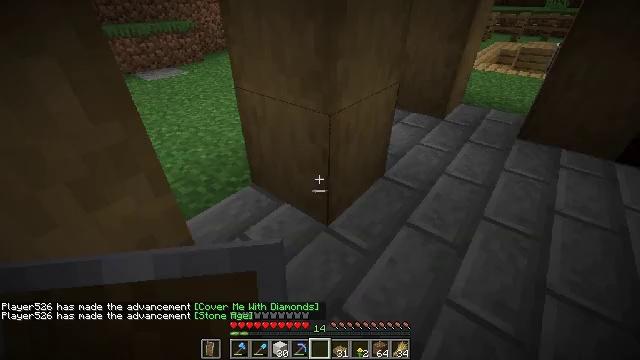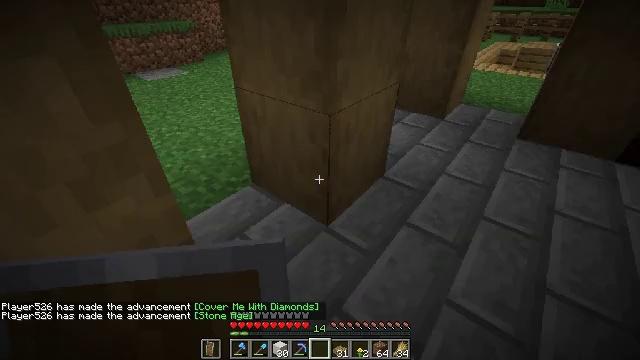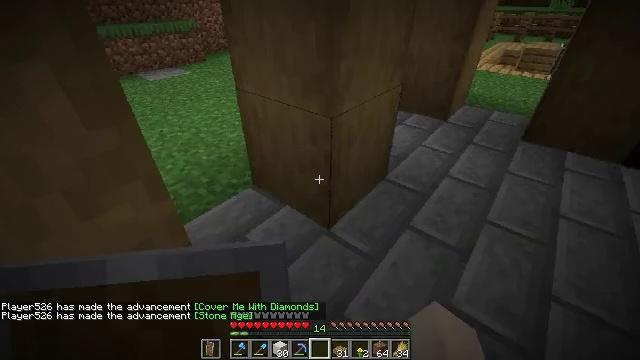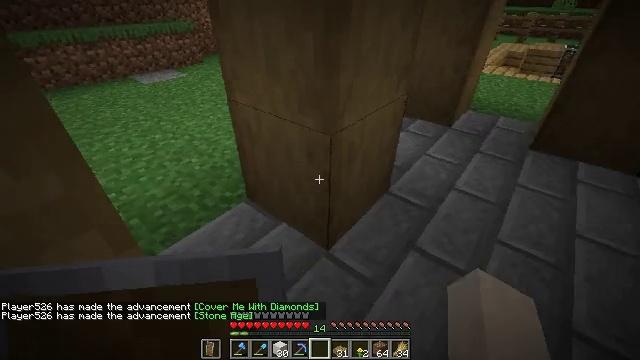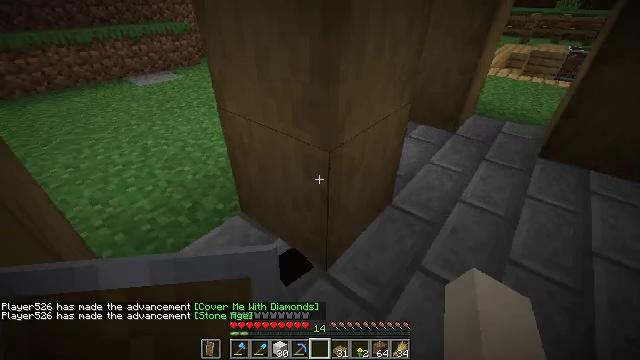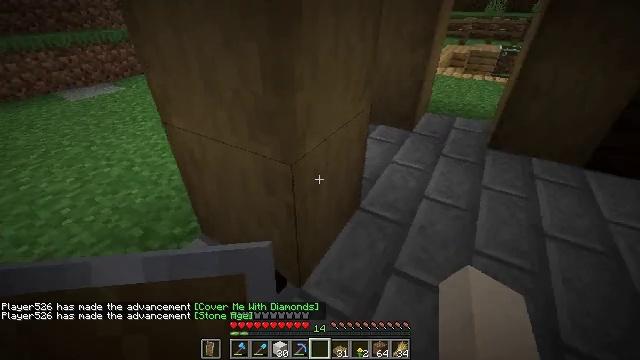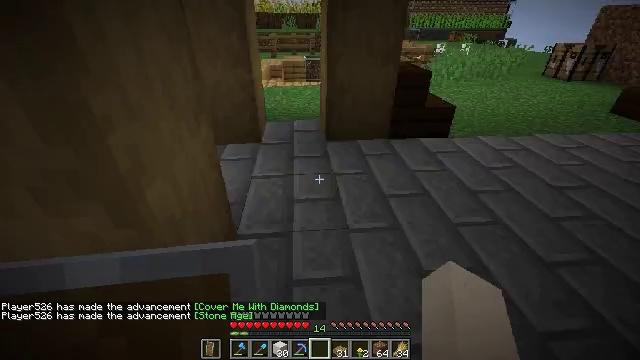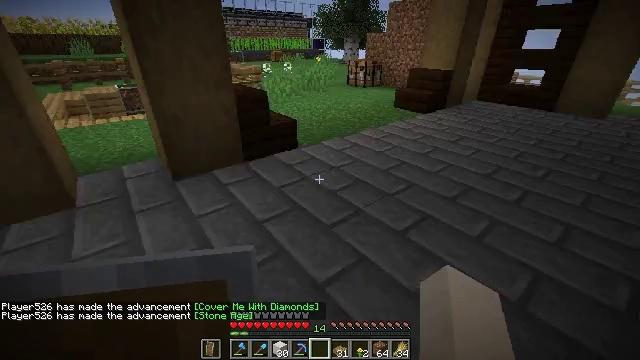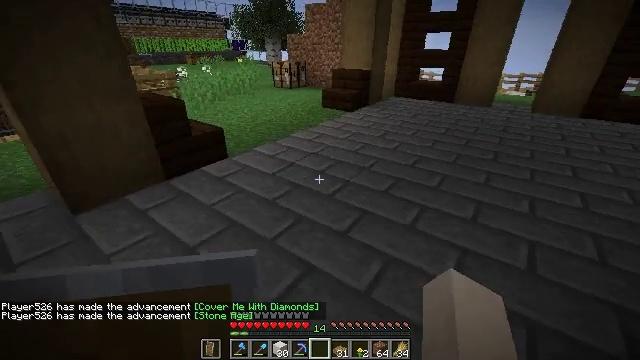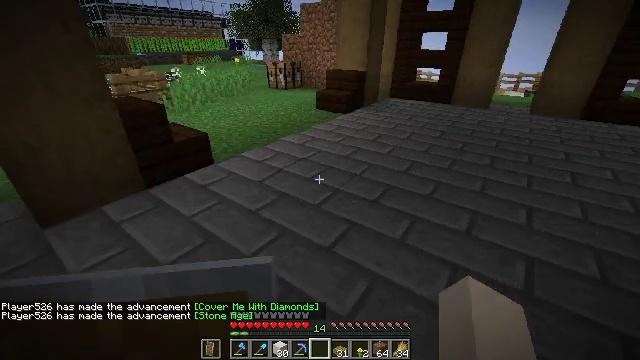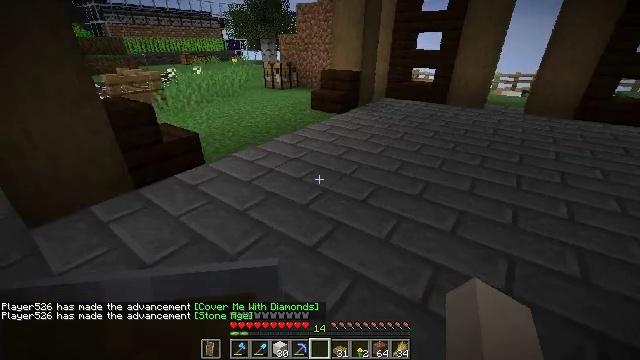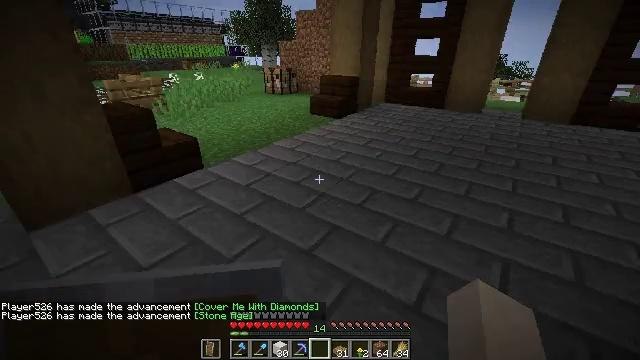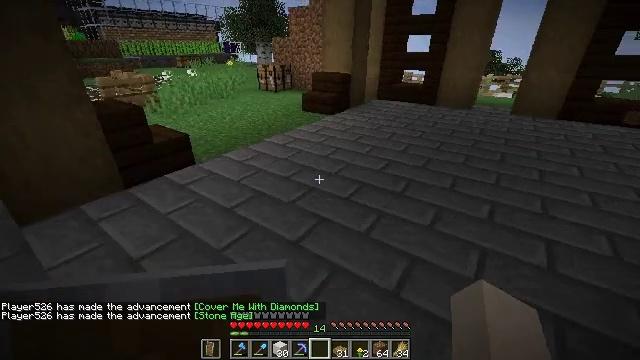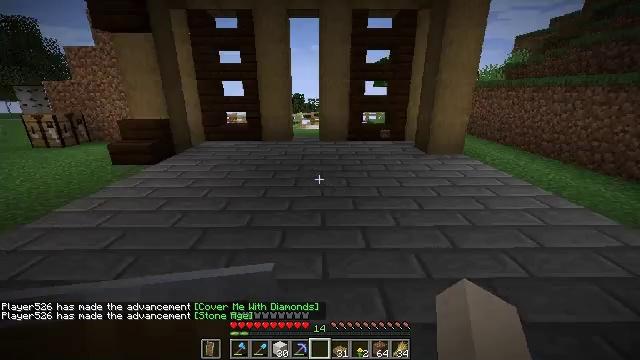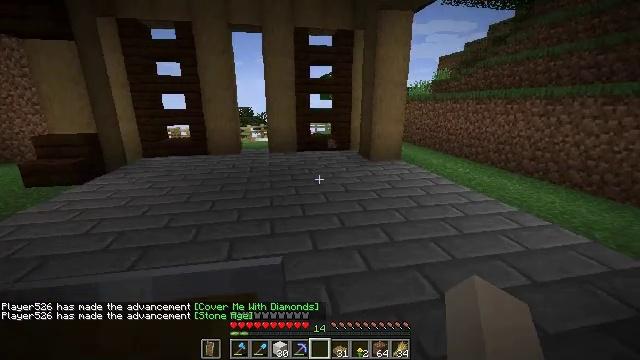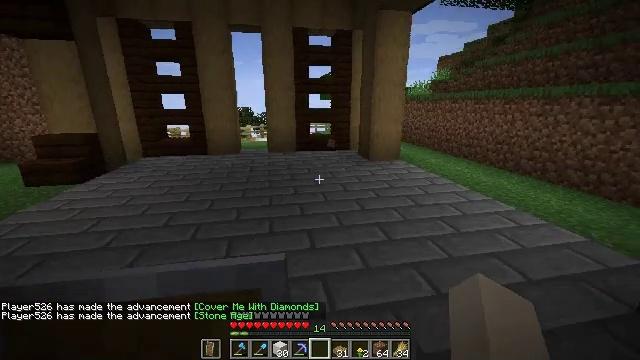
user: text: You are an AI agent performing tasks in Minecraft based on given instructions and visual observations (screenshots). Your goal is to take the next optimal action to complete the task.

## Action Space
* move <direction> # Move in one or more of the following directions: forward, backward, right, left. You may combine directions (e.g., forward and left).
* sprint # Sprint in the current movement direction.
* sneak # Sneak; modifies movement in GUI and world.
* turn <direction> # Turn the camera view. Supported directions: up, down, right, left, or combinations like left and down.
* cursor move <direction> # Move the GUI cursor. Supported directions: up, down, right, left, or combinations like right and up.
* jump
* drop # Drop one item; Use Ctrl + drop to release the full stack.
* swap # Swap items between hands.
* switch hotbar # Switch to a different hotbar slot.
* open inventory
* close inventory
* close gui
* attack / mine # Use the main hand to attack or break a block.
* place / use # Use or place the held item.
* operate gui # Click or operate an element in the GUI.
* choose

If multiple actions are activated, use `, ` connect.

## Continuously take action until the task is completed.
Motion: motion action
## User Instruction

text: Turn cobblestone into stone in the furnace.
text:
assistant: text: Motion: attack / mine
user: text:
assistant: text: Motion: move forward, attack / mine
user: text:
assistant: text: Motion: move forward, attack / mine
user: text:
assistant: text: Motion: move forward, attack / mine
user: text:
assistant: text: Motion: move forward, turn right, attack / mine
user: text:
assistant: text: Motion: move forward and move right, turn right and up, attack / mine
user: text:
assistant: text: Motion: move forward and move right, turn right and up, attack / mine
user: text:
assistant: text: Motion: move forward and move right, turn right, attack / mine
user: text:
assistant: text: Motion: move right, attack / mine
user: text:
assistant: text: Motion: move back and move right, attack / mine
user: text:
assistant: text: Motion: move back and move right, turn up, attack / mine
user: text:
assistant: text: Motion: move back, attack / mine
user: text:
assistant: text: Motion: move back, turn right and up, attack / mine
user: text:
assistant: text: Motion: turn right and up, attack / mine
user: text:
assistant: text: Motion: move forward and move left, attack / mine
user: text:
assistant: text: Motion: move forward and move left, attack / mine
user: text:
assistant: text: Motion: move left, attack / mine
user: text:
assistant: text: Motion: move forward and move left, attack / mine
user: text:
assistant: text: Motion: move forward and move left, attack / mine
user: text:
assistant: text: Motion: move forward, attack / mine
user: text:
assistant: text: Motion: move forward, attack / mine
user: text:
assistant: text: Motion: move forward, attack / mine
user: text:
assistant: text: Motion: move forward, attack / mine
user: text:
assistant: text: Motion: move forward, turn left, attack / mine
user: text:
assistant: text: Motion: move forward and move right, turn left, attack / mine
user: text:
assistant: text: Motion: move forward and move right, turn left and up, attack / mine
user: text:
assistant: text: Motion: move forward and move right, attack / mine
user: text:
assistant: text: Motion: move right, attack / mine
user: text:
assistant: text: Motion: move right, turn left and down, attack / mine
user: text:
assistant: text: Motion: move right, turn left and down, attack / mine